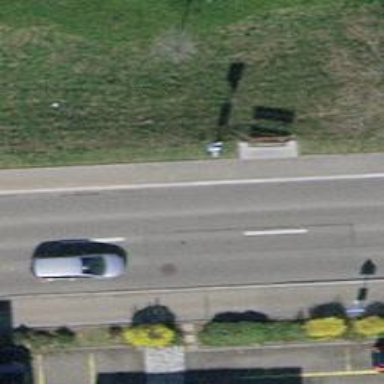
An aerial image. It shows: Bus stop with platform for public transport.